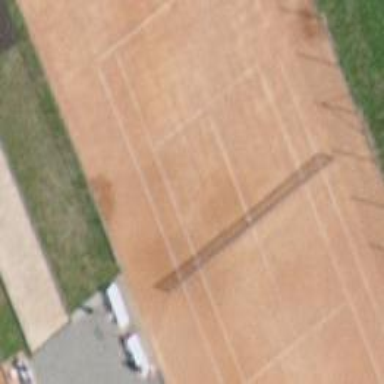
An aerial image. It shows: Tennis court with tartan surface on leisure land pitch.